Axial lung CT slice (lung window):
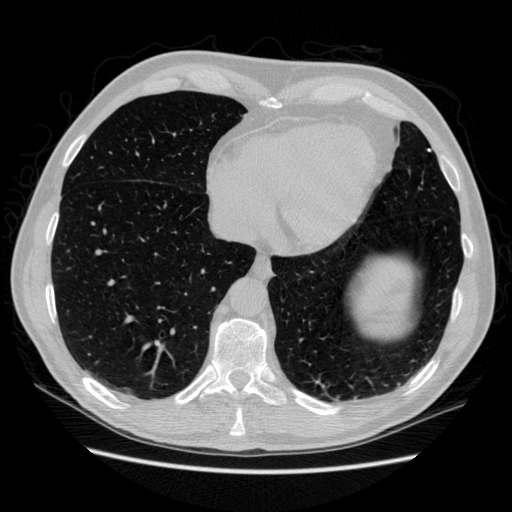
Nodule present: no